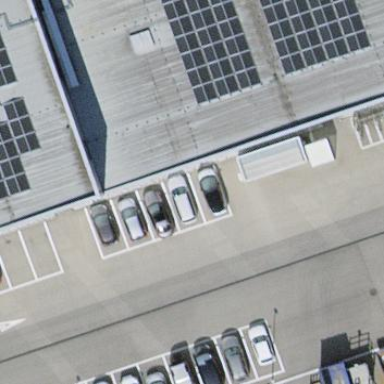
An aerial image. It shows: Street-side parking lot with asphalt surface.